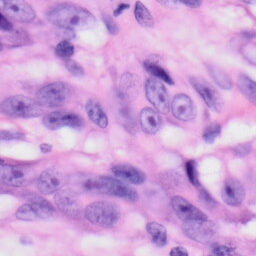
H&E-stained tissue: Skin